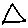
Label: triangle